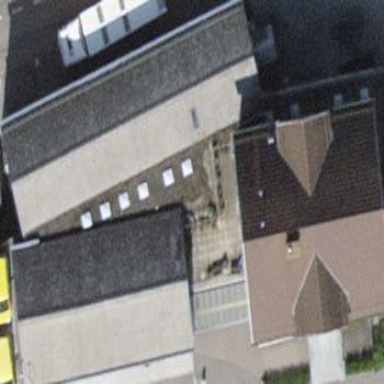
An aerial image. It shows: Office building with gabled roof.